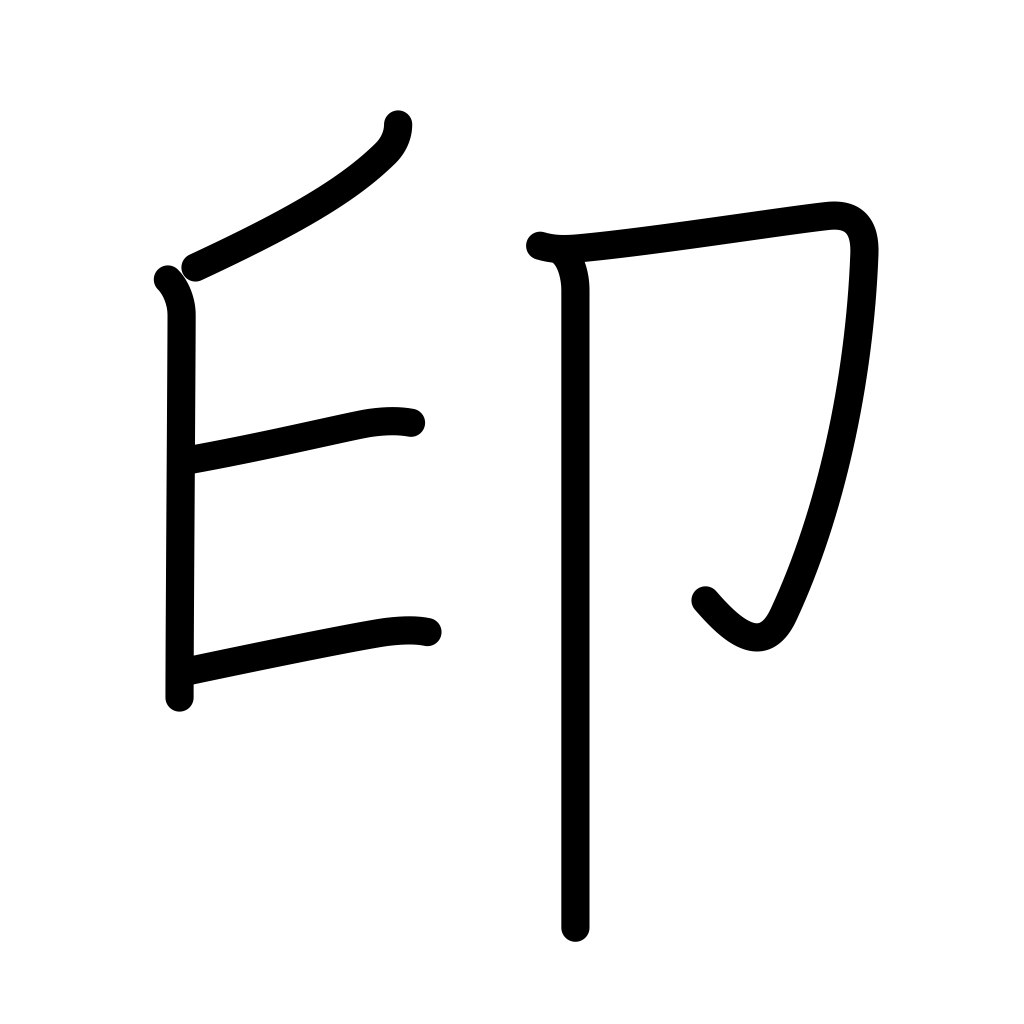
Meaning: stamp, seal, mark, imprint, symbol, emblem, trademark, evidence, souvenir, India